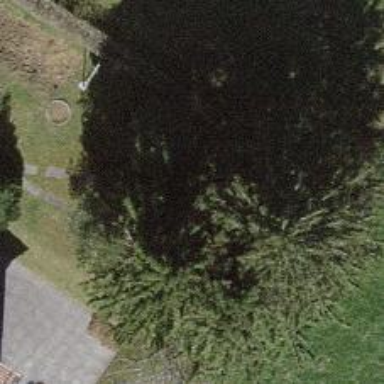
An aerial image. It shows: Urban tree with evergreen needle-leaved foliage.